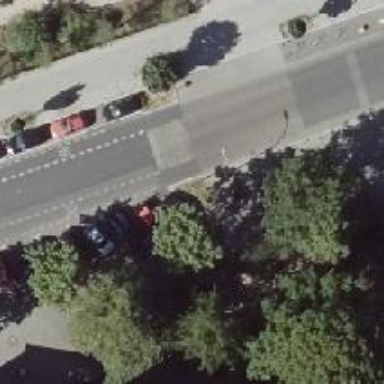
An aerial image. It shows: Traffic calming table.